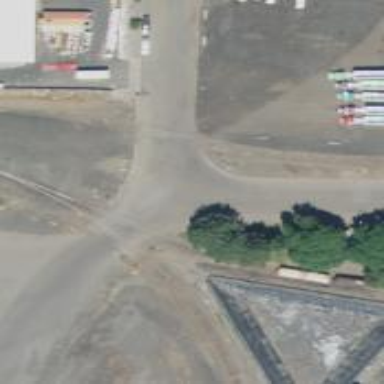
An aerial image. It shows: Railway spur service.